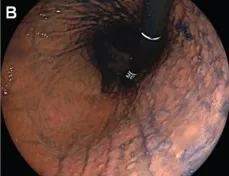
Esophagogastroduodenoscopy images of Case 2 performed 29 months after the initial examination. : After indigo carmine spraying] Miliary appearance re-emerged in the gastric body.
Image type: endoscopy (gi_endoscopy)